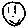
Label: smiley face